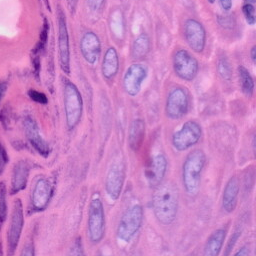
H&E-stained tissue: Skin